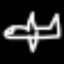
Label: airplane